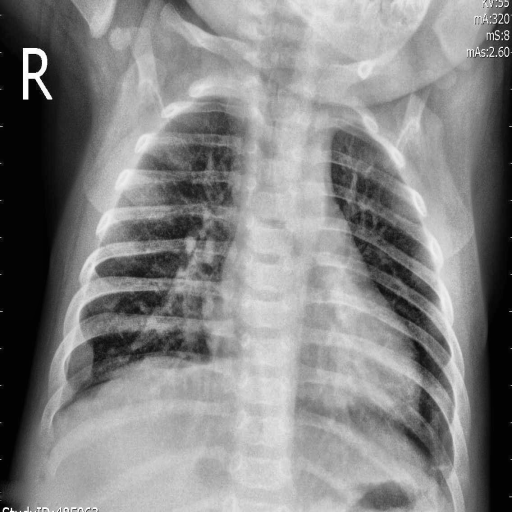
Finding: PNEUMONIA